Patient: sex M, age 62
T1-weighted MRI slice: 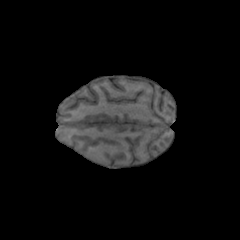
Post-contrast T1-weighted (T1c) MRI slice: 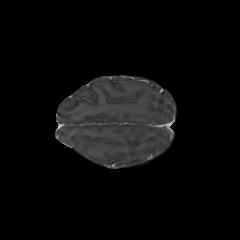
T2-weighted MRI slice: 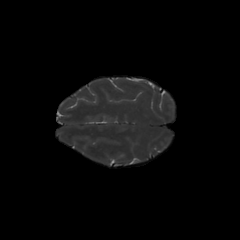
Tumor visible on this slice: no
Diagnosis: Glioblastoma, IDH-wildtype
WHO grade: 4